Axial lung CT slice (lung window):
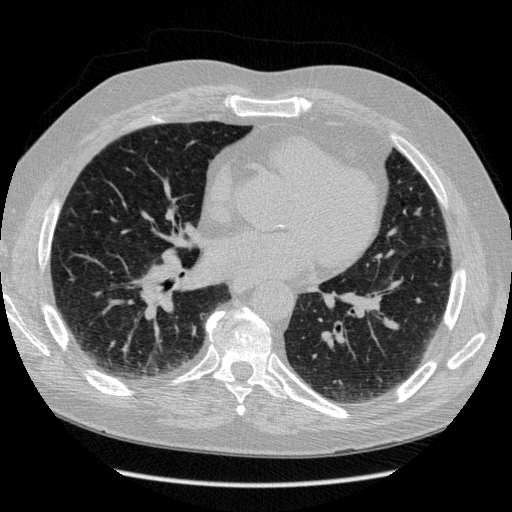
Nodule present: no